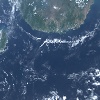
Label: water